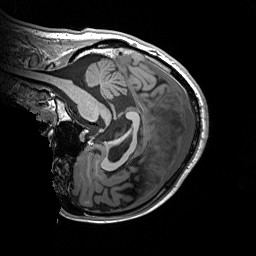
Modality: T1w
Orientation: sagittal
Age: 28
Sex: male
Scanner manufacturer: siemens
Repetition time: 2.2 s
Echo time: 0.00244 s